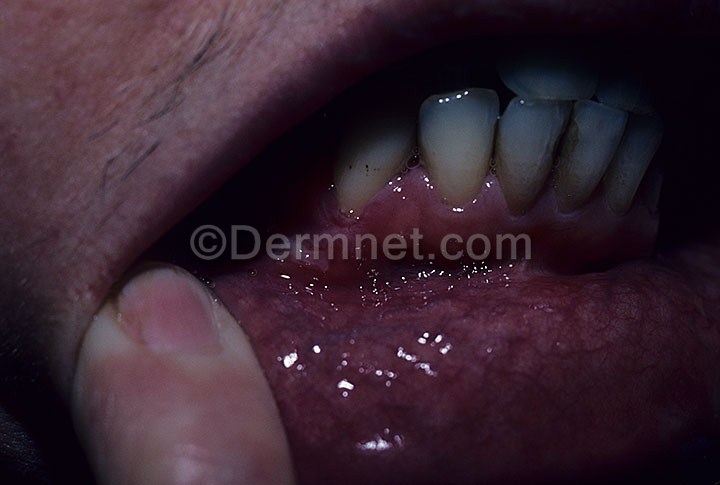
Disease: Bullous Disease Photos